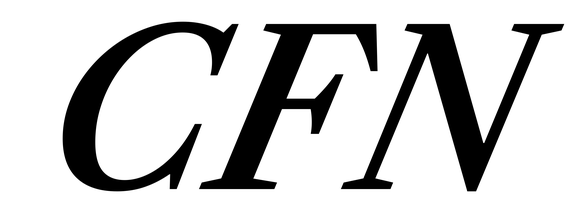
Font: LibreCaslonText-Italic_SemiBold_Italic